Question:
So, that's my model .. nice and complex.
If I were doing this in SQL, I would do a bunch of joins all the way up to the Users table. How would you do this in LINQ query syntax or method chaining?
I can do this pretty straightforward from the other way around, but then I have to do a lot of extra work to flatten the resulting graph and it also requires pulling back all the entities in between.
If I can optionally include AreasPermissions & Permissions, that would be gravy .. but at this point I wouldn't mind an additional query to fetch those.
Another option I was floating was using a function import to a sproc and map that to an Area .. but when I start needing to include other entities it makes that option less elegant. I'm also trying to avoid using sprocs because it's always a slippery slope with folks .. 'use a sproc for one thing' tends to mold into 'don't use EF (table access) for anything'.
'''
var userByID = new Func<User, bool>(x => x.UserId.Equals(userID, StringComparison.InvariantCultureIgnoreCase));
var user = this._context.Users
.Include("TeamsUsers.Team.TeamsRoles.Role.RolesAreasPermissions.AreaPermission.Area")
.Include("TeamsUsers.Team.TeamsRoles.Role.RolesAreasPermissions.AreaPermission.Permission")
.Single(userByID);
'''
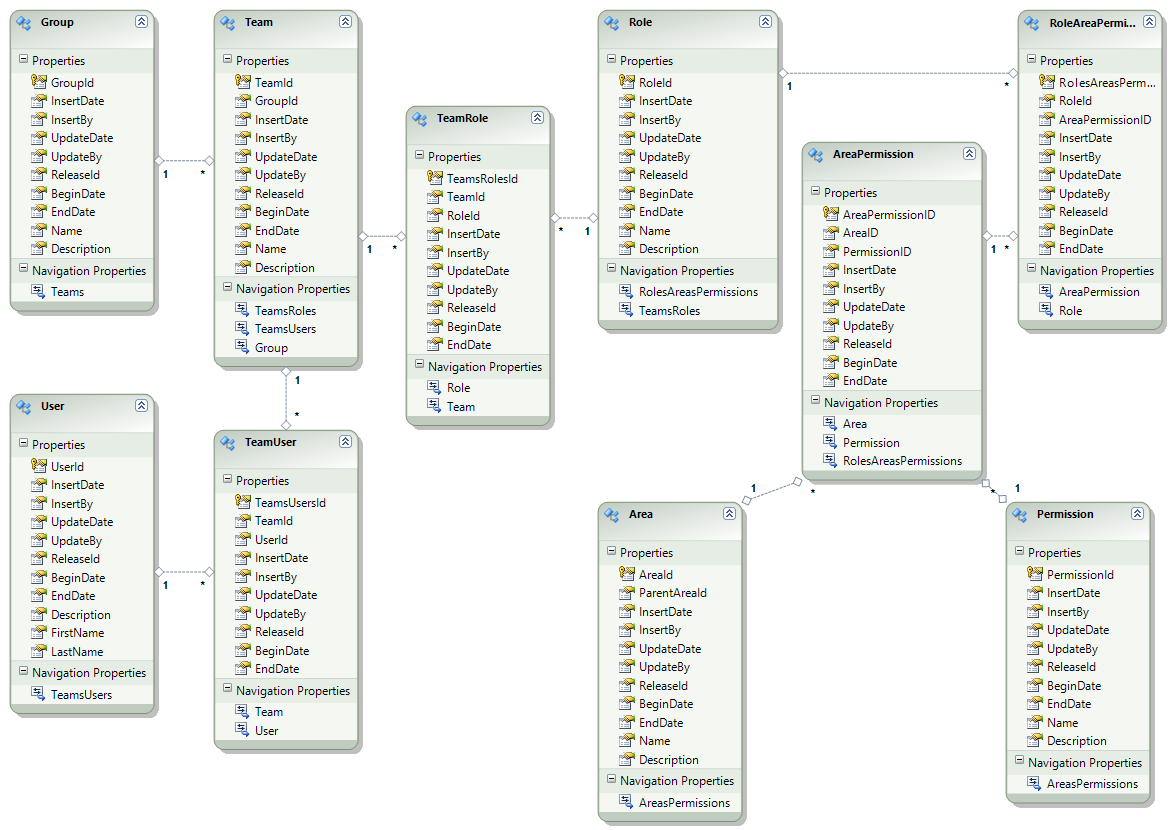
Answer: I have no way of testing this, but I think it should work:
'''
var result =
from user in _context.Users
where user.Id == userId
from teamUser in user.TeamUsers
from teamRole in teamUser.Team.TeamRoles
from roleAreaPermission in teamRole.Role.RoleAreaPermissions
select roleAreaPermission.AreaPermission.Area;
'''